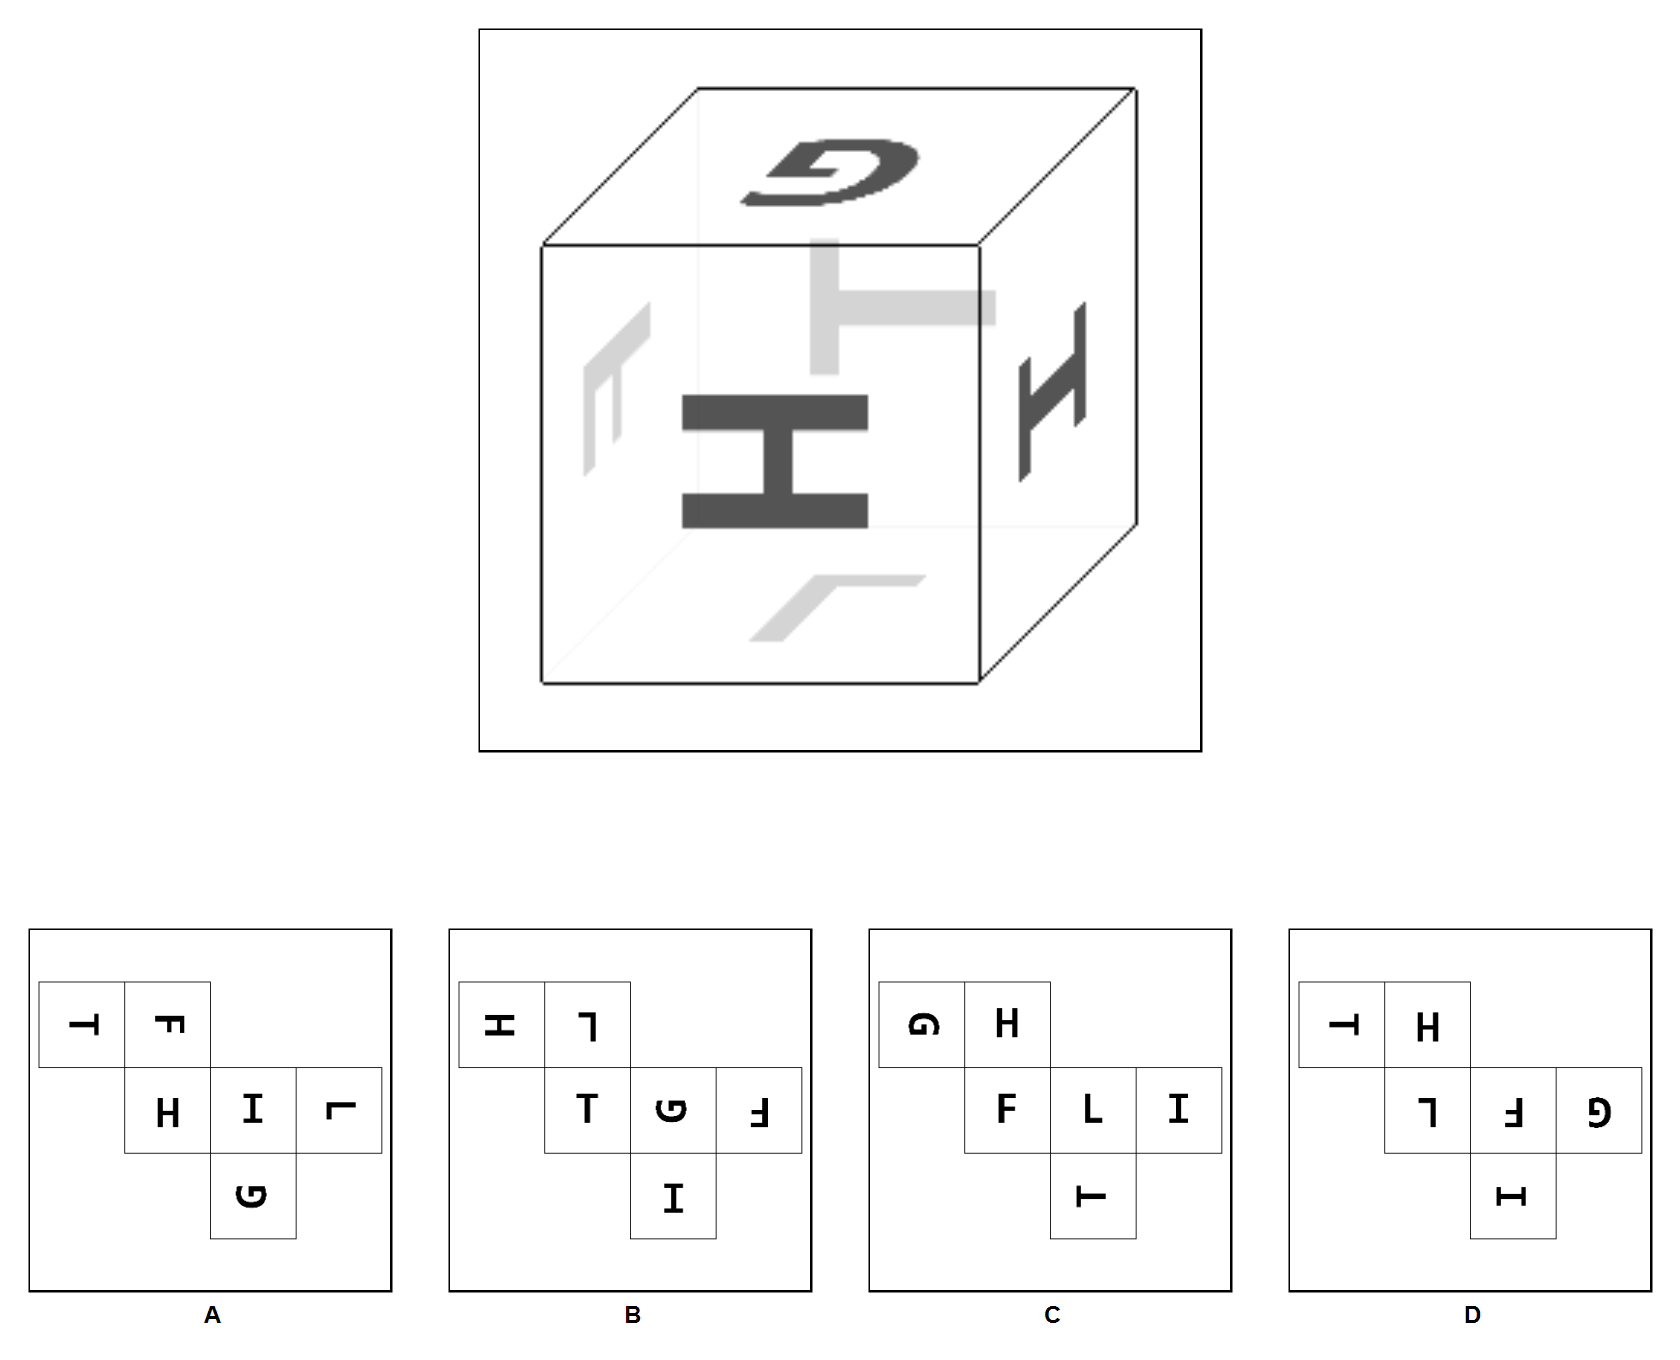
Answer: C